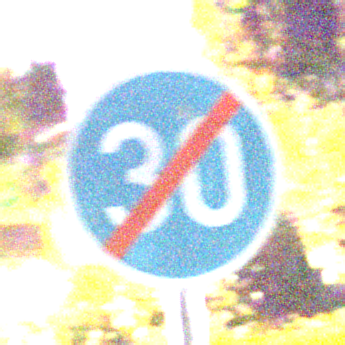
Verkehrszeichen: EndeMindestgeschwindigkeit
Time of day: Night
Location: Outdoor (Suburban)
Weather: PartlyCloudy
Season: NotSpecified
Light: Artificial